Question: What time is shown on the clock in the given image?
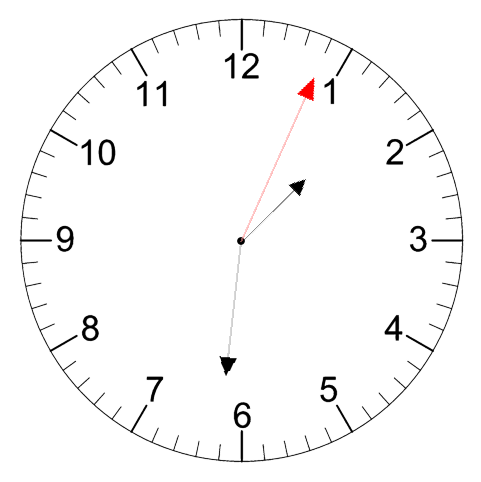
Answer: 01:31:04